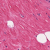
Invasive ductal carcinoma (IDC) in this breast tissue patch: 0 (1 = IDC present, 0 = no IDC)